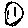
Label: smiley face